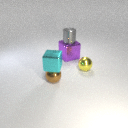
small yellow metal sphere to the right of small brown metal sphere